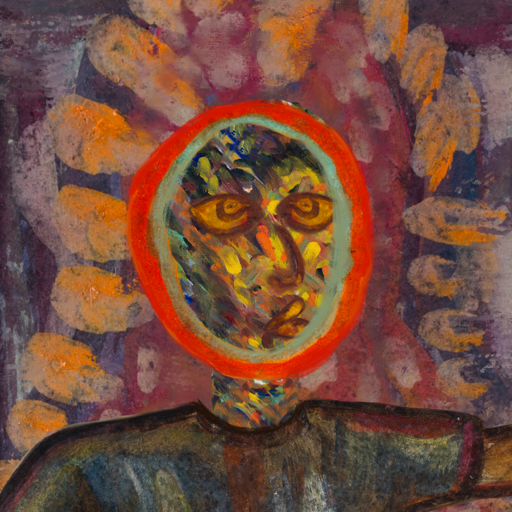
Background: Doll, Head And Neck Side: An_Impression, Face Side: Comrade, Bust: Mosgoul, Hair Side: Sisters, Head Accessory: Blank, Second Necklace: Blank, Necklace: Blank, Baby: Blank